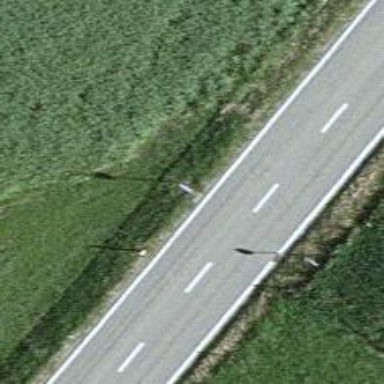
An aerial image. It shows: Tertiary road with asphalt surface.